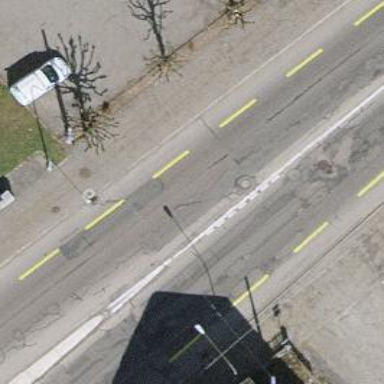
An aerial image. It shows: Primary highway with asphalt surface and designated cycle lane.